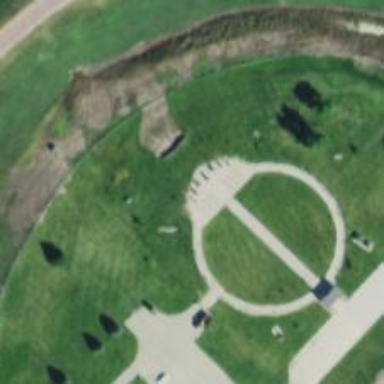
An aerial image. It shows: War memorial steeped in history.